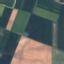
Land use / land cover class: AnnualCrop